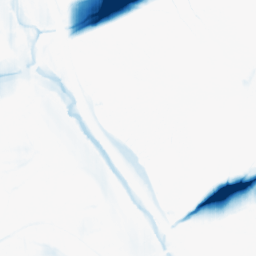
Category: morphological
Decomposition family: morphological_ellipse
Decomposition parameters: operation: closing
width: 50
height: 5
Upsampling method: bilinear
Upsampling parameters: scale: 8
Upsampling scale: 8